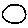
Label: circle